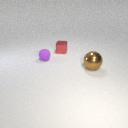
large brown metal sphere in front of small purple rubber sphere